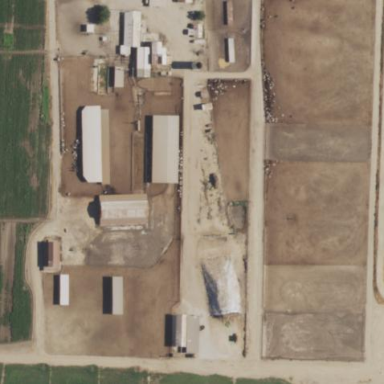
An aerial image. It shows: Feedlot within farmyard.